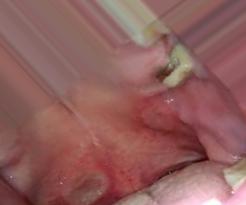
Condition: Mouth Ulcer